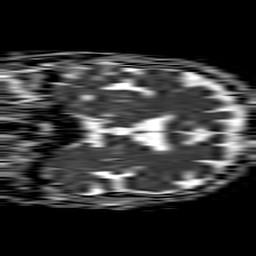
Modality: ADC
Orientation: coronal
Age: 74
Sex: male
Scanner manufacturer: philips
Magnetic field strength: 1.5 T
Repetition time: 4.6 s
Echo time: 0.08631 s